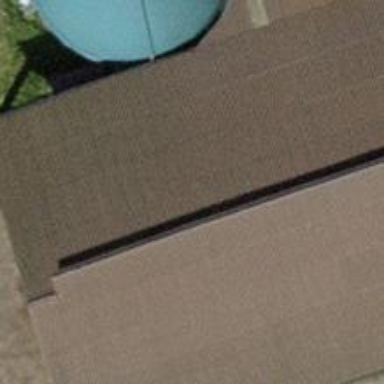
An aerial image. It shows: View of roof of building.